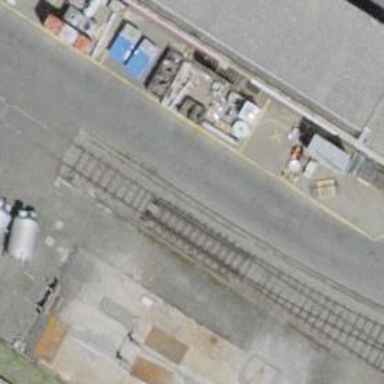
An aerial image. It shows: Railway switch.